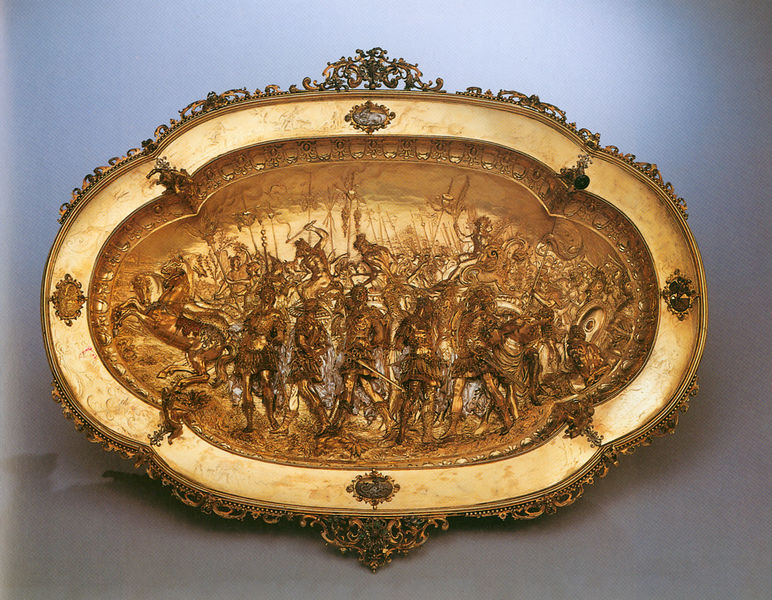
Titel: Becken; Trifono-Lavabo (Nürnberg)
Künstler: Christoph Jamnitzer
Institution: Wien, Kunsthistorisches Museum
Schlagwörter: kampf, menschen, muster, barock, schale, gold, oval, pferd, pferde, reiter, umrandung, relief, fahne, krieg, schlacht, lanze, soldaten, verzierung, metall, poliert, foto, fotografie, schild, messing, medaillon, druck, schwert, soldat, stiefel, heer, rom, antik, krieger, lanzen, speere, guss, gegenstand, gefaess, rocaille, from, pderf, zeirrand